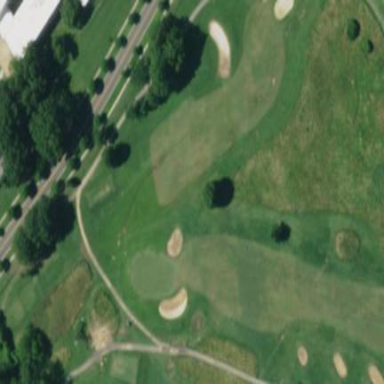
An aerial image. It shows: Golf fairway surrounded by grass.